Question: Count the number of objects in the diagram.
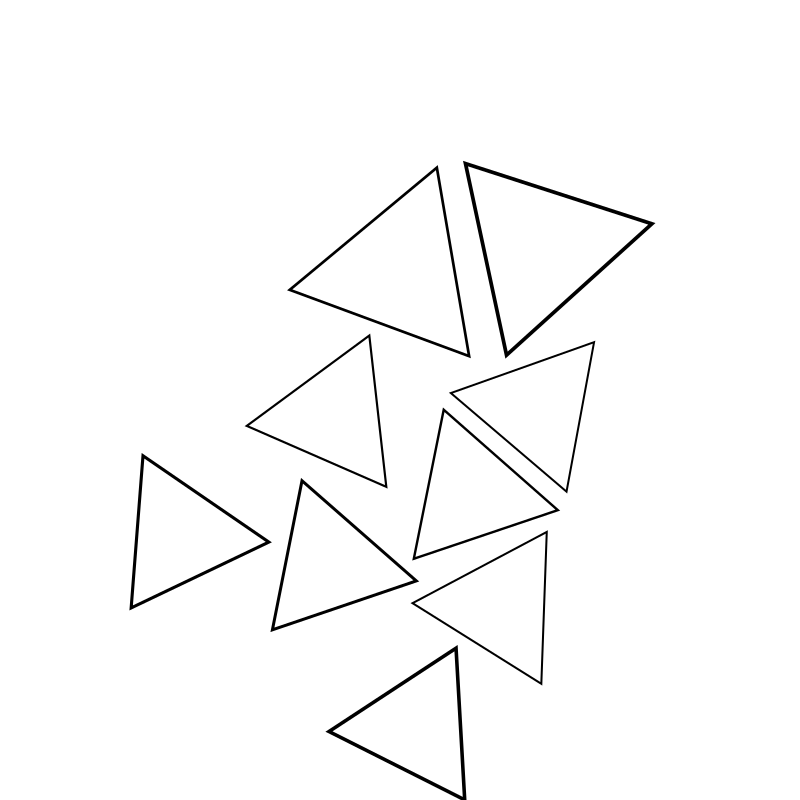
Answer: 9